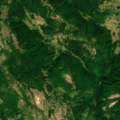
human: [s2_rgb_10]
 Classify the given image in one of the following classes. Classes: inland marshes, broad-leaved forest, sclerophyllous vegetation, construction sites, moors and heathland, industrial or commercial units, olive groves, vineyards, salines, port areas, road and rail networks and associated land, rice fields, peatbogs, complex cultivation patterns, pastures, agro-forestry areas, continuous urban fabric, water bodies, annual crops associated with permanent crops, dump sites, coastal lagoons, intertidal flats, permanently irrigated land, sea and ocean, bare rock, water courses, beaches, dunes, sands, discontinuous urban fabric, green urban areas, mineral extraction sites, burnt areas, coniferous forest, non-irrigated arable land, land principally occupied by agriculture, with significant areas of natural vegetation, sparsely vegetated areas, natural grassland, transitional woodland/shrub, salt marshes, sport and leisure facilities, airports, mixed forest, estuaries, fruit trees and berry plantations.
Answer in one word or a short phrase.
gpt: land principally occupied by agriculture, with significant areas of natural vegetation, broad-leaved forest, natural grassland, transitional woodland/shrub